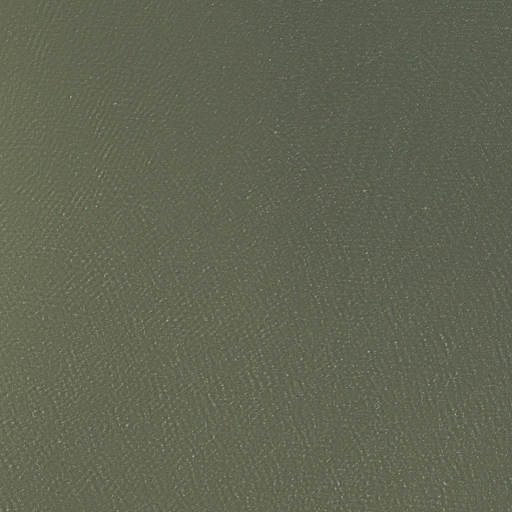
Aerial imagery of cape in Maryland named Hail Point containing only open water